Question: I have a multi-line plot which shows revenue for 20 customers in the form of various lines.
I used the following code:
'''
library(dplyr)
trainingSummary <- top20CustomersRevenue %>% group_by(custno, TrainingDate) %>%
summarize(Revenue = first(Revenue),
TrainingType = first(TrainingType))
trainingSummary$TrainingType <- as.factor(trainingSummary$TrainingType)
p <- ggplot() + geom_line(data=top20CustomersRevenue,aes(x=DeltaMonth,y=Revenue,group=custno),alpha=0.3) +
theme_bw() +
ylab('Revenue (Dollars)') + xlab('') + theme(legend.title=element_blank()) +
theme(legend.title=element_blank(),axis.text.y=element_text(hjust=0, angle=0),
axis.text.x = element_text(hjust=1, angle=45),plot.title=element_text(size=20))
p <- p + geom_point(data = trainingSummary,
aes(x = TrainingDate, y = Revenue, color= TrainingType))
p
'''
and got the following plot:

I have the data in the following format:
'''
custno TrainingType Revenue TrainingDate DeltaMonth
250 Webinar 4146.80 2013-02-26 2013-01-01
250 Webinar 6211.93 2013-02-26 2013-02-01
250 Webinar 2199.72 2013-02-26 2013-03-01
250 Webinar 4452.65 2013-02-26 2013-04-01
250 Webinar 4787.83 2013-02-26 2013-05-01
250 Webinar 4004.80 2013-02-26 2013-06-01
250 Webinar 4806.69 2013-02-26 2013-07-01
'''
Example - In the above dataset, I would like to add a tick to the line corresponding to 'custno' 250 at the 'TrainingDate' '2013-02-26'.
Here's the result of 'dput(head(top20CustomersRevenue))':
'''
structure(list(custno = c(250L, 250L, 250L, 250L, 250L, 250L),
TrainingType = structure(c(5L, 5L, 5L, 5L, 5L, 5L), .Label = c("In-person",
"In person", "In Person", "webinar", "Webinar", "Webinar "
), class = "factor"), Revenue = c(4146.8, 6211.93, 2199.72,
4452.65, 4787.83, 4004.8), TrainingDate = structure(c(<PHONE>,
<PHONE>, <PHONE>, <PHONE>, <PHONE>, <PHONE>
), class = c("POSIXct", "POSIXt"), tzone = ""), DeltaMonth = structure(c(<PHONE>,
<PHONE>, <PHONE>, <PHONE>, <PHONE>, <PHONE>
), class = c("POSIXct", "POSIXt"), tzone = "")), .Names = c("custno",
"TrainingType", "Revenue", "TrainingDate", "DeltaMonth"), row.names = c(NA,
6L), class = "data.frame")
'''
I have this data for 20 different customers with varying 'custno' and varying 'TrainingDate'.
How do I make sure that the points are on the right lines, and not hanging in the air?
Any help in this regard would be much appreciated.
@Gregor - Thanks a lot for your extremely helpful answer. I'm still facing an issue with 'ceiling_date' though:
Here's a part of my original data:
'''
[889] "2013-02-01" "2013-02-01" "2013-02-01" "2013-02-01" "2013-02-01" "2013-02-01"
[895] "2013-02-01" "2013-02-01" "2013-02-01" "2013-02-01" "2013-02-01" "2013-02-01"
[901] "2013-02-01" "2013-02-01" "2013-02-01" "2013-02-01" "2013-02-01" "2013-02-01"
[907] "2013-02-01" "2013-02-01" "2013-02-01" "2013-02-01" "2013-02-01" "2013-02-01"
'''
Here's the same part after running 'ceiling_date(top20CustomersRevenue$TrainingDate + months(1), unit = "month")':
'''
[889] NA NA NA NA NA NA
[895] NA NA NA NA NA NA
[901] NA NA NA NA NA NA
[907] NA NA NA NA NA NA
'''
Looking at this code generating 'NA', I ran the following statement and it didn't generate 'NA'.
'''
> ceiling_date(as.Date("2013-02-01")+months(1),unit="month")
[1] "2013-03-01"
'''
Why this difference in behavior? Would you have any idea?
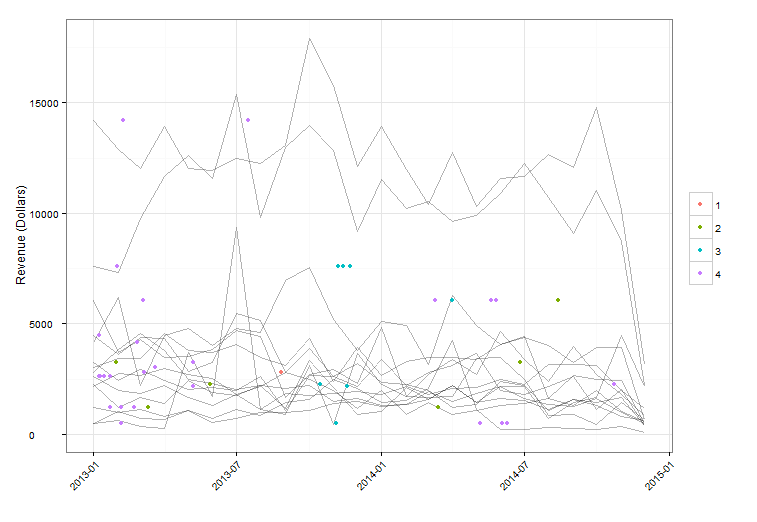
Answer: This is untested right now because I'm answering this while my R session is busy running a model, but I think it'll work:
As @BondedDust suggests, first we'll subset your data, 1 row per customer per training:
'''
library(dplyr)
trainingSummary <- top20CustomersRevenue %>% group_by(custno, TrainingDate) %>%
summarize(Revenue = first(Revenue),
TrainingType = first(TrainingType))
'''
To interpolate the Revenue for a particular training day, we look at the previous month and the next month, and figure out where we are based on how far through the month the training occurred. I converted your POSIX dates to 'Date' objects, you can convert back at the end if you want.
'''
library(ggplot2)
library(dplyr)
library(lubridate)
top20CustomersRevenue <- top20CustomersRevenue %>% mutate(DeltaMonth = as.Date(DeltaMonth),
TrainingDate = as.Date(TrainingDate))
trainingSummary <- top20CustomersRevenue %>%
group_by(custno, TrainingDate) %>%
mutate(prev.month.rev = Revenue[DeltaMonth == floor_date(TrainingDate, unit = "month")],
next.month.rev = Revenue[DeltaMonth == ceiling_date(TrainingDate, unit = "month")],
interp.rev = prev.month.rev + (next.month.rev - prev.month.rev) *
((mday(TrainingDate) - 1) / days_in_month(month(TrainingDate)))) %>%
summarize(Revenue = first(interp.rev),
TrainingType = first(TrainingType))
trainingSummary$TrainingType <- factor(trainingSummary$TrainingType)
p <- ggplot() +
geom_line(data = top20CustomersRevenue,
aes(x = DeltaMonth, y=Revenue, group=custno), alpha=0.3) +
theme_bw() +
labs(y = 'Revenue (Dollars)', x = '') +
theme(legend.title = element_blank()) +
theme(legend.title = element_blank(),
axis.text.y = element_text(hjust=0, angle=0),
axis.text.x = element_text(hjust=1, angle=45),
plot.title = element_text(size=20)) +
geom_point(data = trainingSummary,
aes(x = TrainingDate, y = Revenue, color= TrainingType))
p
'''

This works well on the sample you provided. If you have any cases where the training occurred after the last DeltaMonth or before the first DeltaMonth, they won't work.
### Little bit on interpolation:
What we're doing to get the y-value (that is, the Revenue) to plot on a particular training date is pretty simple. Let's say we have a training on date 'd'. We get the y (revenue) values 'y_prev' for the previous DeltaMonth, and 'y_next' for the next month revenue.
Since all your DeltaMonth date values are on the first of the month using 'floor_date()' and 'ceiling_date()' gets us the previous and next DeltaMonth date values.
The slope of the line connecting the previous and next month revenue is
'''
slope = change in y / change in x = (y_next - y_prev) / (number of days in month)
'''
Therefore the y value for for the the training date is the previous revenue ('y_prev') plus the slope times the number of days since the start of the month. The number of days since the start of the month is 'mday(trainingDate) - 1', the other stuff in 'interp.rev' is the slope. It's just high-school algebra with points and slopes.